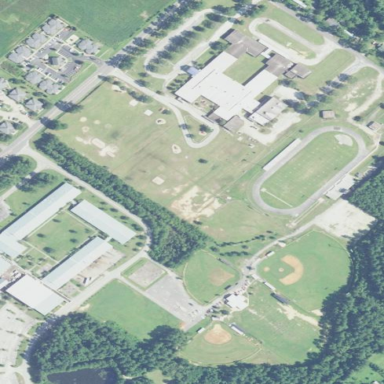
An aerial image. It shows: School.